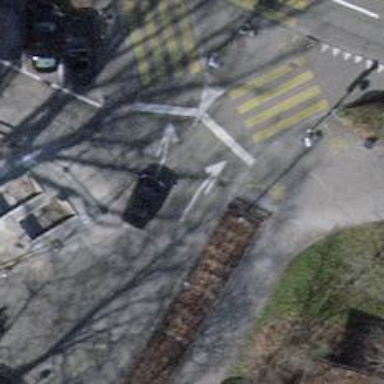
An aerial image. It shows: Asphalt road designated for service vehicles.